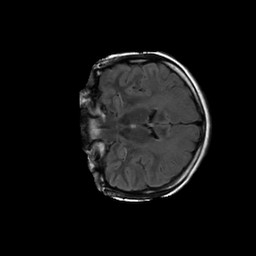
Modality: FLAIR
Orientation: coronal
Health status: ill
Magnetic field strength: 3 T